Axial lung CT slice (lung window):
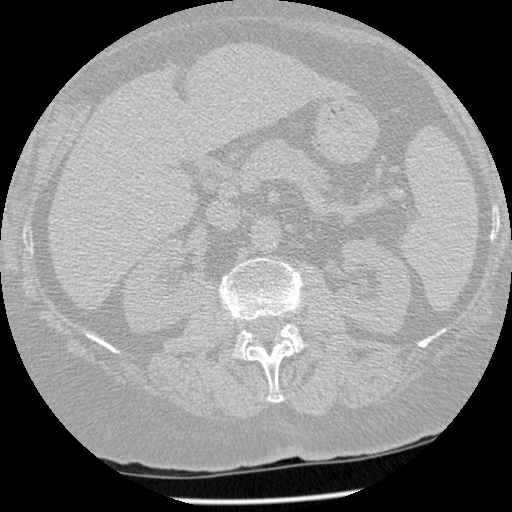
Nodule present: no